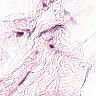
Metastatic tissue present: no